Question: I have solved in various ways a simple problem on CodeEval, which specification can be found <URL>.
I have made 3 working versions (one of them in Scala) and I don't understand the difference of performances for my last Java version which I expected to be the best time and memory-wise.
I also compared this to a code found on <URL>. Here are the performance stats returned by CodeEval :

. Version 1 is the version found on Github
. Version 2 is my Scala solution :
'''
object Main extends App {
val p = Pattern.compile("\d+")
scala.io.Source.fromFile(args(0)).getLines
.filter(!_.isEmpty)
.map(line => {
val dists = new TreeSet[Int]
val m = p.matcher(line)
while (m.find) dists += m.group.toInt
val list = dists.toList
list.zip(0 +: list).map { case (x,y) => x - y }.mkString(",")
})
.foreach(println)
}
'''
. Version 3 is my Java solution which I expected to be the best :
'''
public class Main {
public static void main(String[] args) throws IOException {
Pattern p = Pattern.compile("\d+");
File file = new File(args[0]);
BufferedReader br = new BufferedReader(new FileReader(file));
String line;
while ((line = br.readLine()) != null) {
Set<Integer> dists = new TreeSet<Integer>();
Matcher m = p.matcher(line);
while (m.find()) dists.add(Integer.parseInt(m.group()));
Iterator<Integer> it = dists.iterator();
int prev = 0;
StringBuilder sb = new StringBuilder();
while (it.hasNext()) {
int curr = it.next();
sb.append(curr - prev);
sb.append(it.hasNext() ? "," : "");
prev = curr;
}
System.out.println(sb);
}
br.close();
}
}
'''
- 'StringBuilder'
Here is how I interpreted those results :
- version 1 is too slow because of the too high number of 'System.out.print' calls. Moreover, using 'split' on very large lines (that's the case in the tests performed) uses a lot of memory.- version 2 seems slow too but it is mainly because of an "overhead" on running Scala code on CodeEval, even very efficient code run slowly on it- version 2 uses unnecessary memory to build a list from the set, which also takes some time but should not be too significant. Writing more efficient Scala would probably like writing it in Java so I preferred elegance to performance- version 3 should not use that much memory in my opinion. The use of a 'StringBuilder' has the same impact on memory as calling 'mkString' in version 2- version 4 proves the calls to 'System.out.println' are slowering down the program
Does someone see an explanation to those results ?
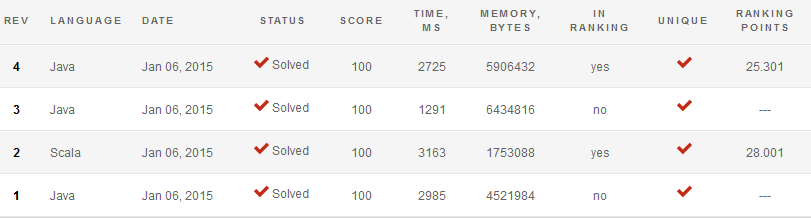
Answer: I conducted some tests.
There is a baseline for every type of language. I code in java and javascript. For javascript here are my test results:
<URL>
- - -
You can see that no matter what, there will be at least 200 ms runtime and about 5 megs of memory usage. This baseline depends on the load of the servers as well! There was a time when codeevals was heavily overloaded, thus making impossible to run anything within the max time(10s).
Check this out, a totally different challenge than the previous:
<URL>
- -
Conclusion: I would not worry too much about CPU and memory usage and rank. It is clearly not reliable.